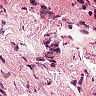
Metastatic tissue present: yes